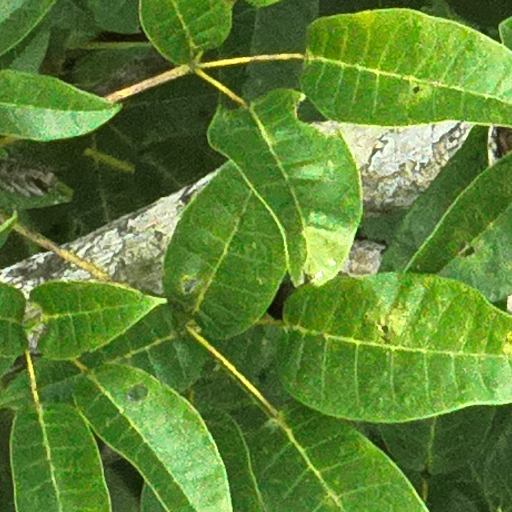
Species: Tabebuia rosea
GBIF accepted scientific name: Tabebuia rosea
Crown area (m\u00b2): 109.579